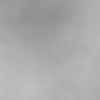
Atmospheric dust classification: dusty